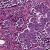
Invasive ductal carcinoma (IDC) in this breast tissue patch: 1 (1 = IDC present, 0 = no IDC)